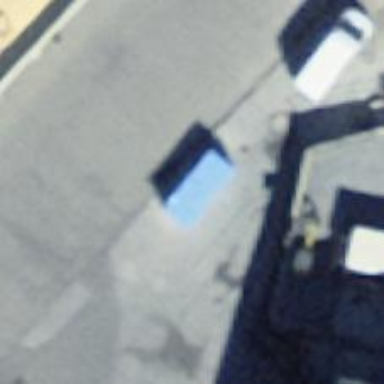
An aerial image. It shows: Recycling container in the area designated for recycling.